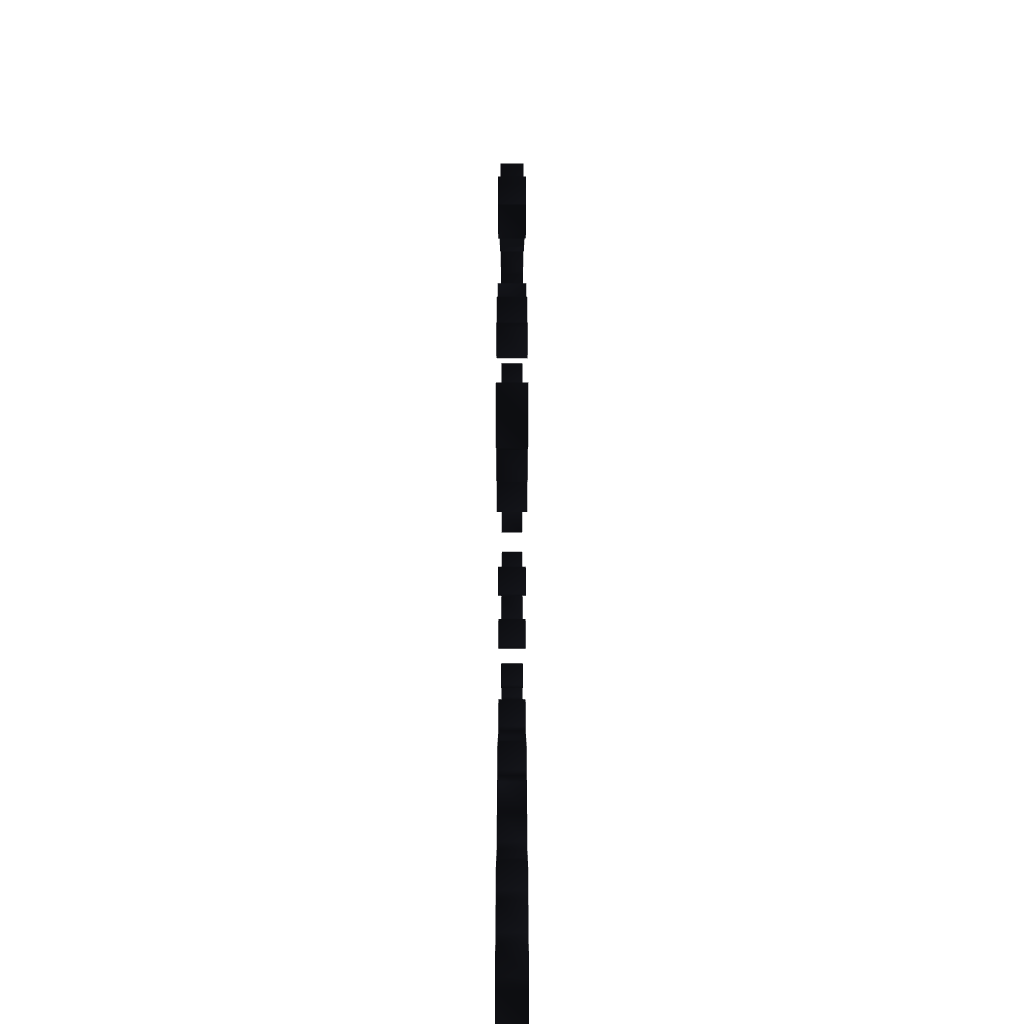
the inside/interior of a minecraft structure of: Shadow Man